Field crop: maize
Growth stage: 2
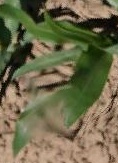
Species: maize